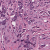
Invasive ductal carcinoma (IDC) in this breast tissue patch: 1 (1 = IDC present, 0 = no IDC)